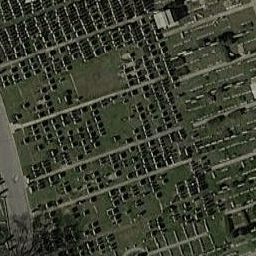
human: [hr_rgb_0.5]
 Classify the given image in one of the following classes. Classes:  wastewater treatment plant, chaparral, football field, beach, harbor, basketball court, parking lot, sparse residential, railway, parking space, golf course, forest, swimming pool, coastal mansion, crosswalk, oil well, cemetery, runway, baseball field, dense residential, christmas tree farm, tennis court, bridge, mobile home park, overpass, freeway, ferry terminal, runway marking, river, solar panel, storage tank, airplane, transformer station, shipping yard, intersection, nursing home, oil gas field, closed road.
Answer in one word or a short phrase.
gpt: cemetery